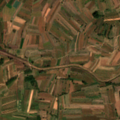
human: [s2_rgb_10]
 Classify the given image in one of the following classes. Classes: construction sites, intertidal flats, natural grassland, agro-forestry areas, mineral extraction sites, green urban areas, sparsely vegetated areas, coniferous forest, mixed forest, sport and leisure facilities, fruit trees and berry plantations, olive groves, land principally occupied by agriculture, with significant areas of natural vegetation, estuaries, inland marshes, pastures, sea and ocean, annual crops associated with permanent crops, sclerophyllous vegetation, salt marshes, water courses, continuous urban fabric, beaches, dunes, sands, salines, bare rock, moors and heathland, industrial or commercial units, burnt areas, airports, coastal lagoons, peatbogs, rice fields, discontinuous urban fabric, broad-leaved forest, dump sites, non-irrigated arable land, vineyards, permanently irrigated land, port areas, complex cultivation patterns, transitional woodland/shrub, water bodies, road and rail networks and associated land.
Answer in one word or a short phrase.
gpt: non-irrigated arable land, land principally occupied by agriculture, with significant areas of natural vegetation